Interaction volume radius: 5 \u00c5
Interaction volume height: 45 \u00c5
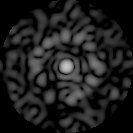
Disorder parameter: 0.8304